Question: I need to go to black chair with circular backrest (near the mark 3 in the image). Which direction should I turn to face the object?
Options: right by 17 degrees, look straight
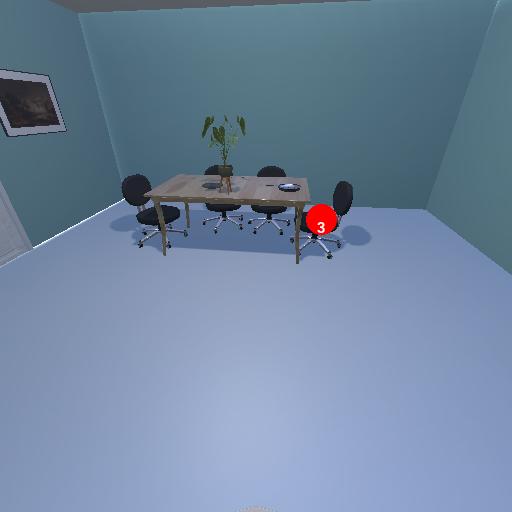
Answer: right by 17 degrees